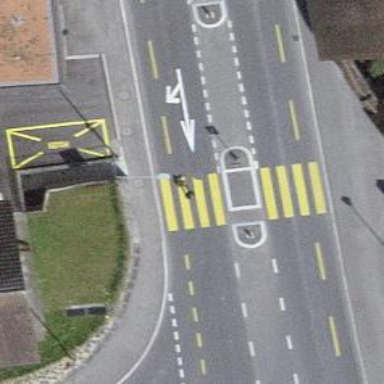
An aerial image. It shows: Zebra crossing with pedestrian island.